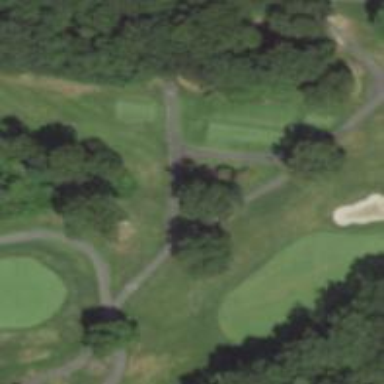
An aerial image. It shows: Path designated for golf carts.